Question: I am trying to change a foreground color (or text) of ToolBar item using CSS
'''
#amap-toolbar-0 {
background-color: black;
foreground-color:white;
}
'''
or
'''
ToolBar {
background-color: black;
foreground-color:white;
}
'''
Both are only able to change the background color of ToolBar. The text color is still shown in black.
How do I solve this ?
'''
#amap-toolbar-0 {
background-color: black;
color:white;
}
'''
The font is still in black color.

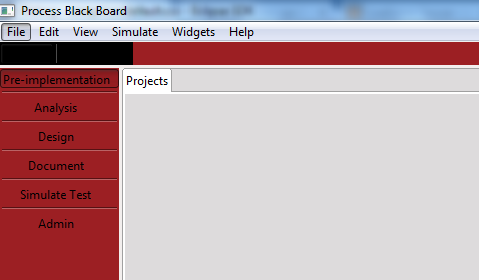
Answer: The CSS value for foreground color is just 'color' so:
'''
#amap-toolbar-0 {
background-color: black;
color:white;
}
'''
This works on Mac OS X but there is an Eclipse bug <URL> which seems to be saying this does not work on Windows.